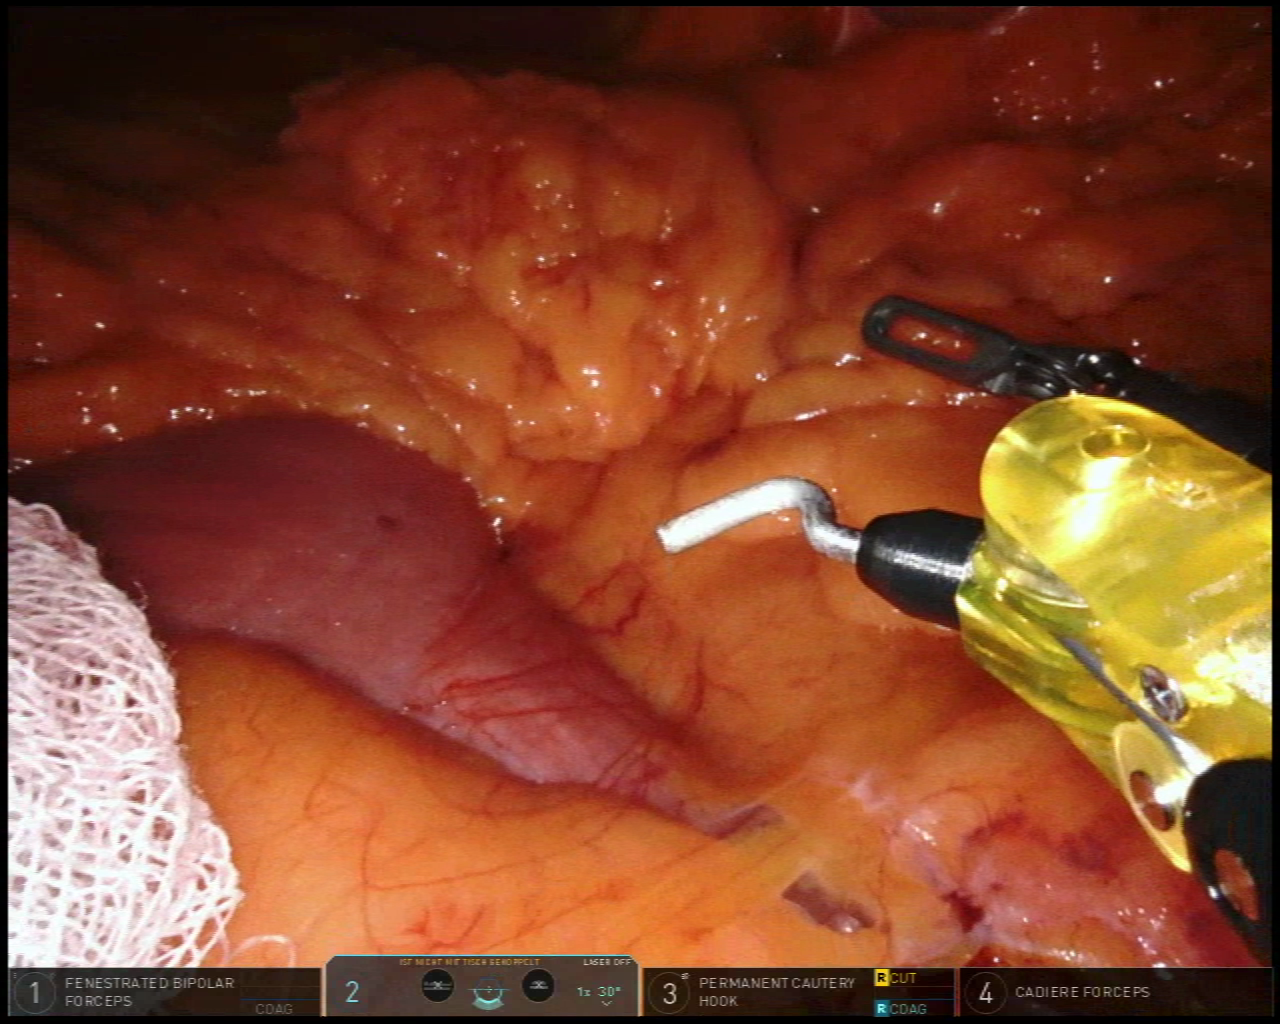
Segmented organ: small_intestine
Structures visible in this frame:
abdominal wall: no
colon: no
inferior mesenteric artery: no
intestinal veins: no
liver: no
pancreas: no
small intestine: yes
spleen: no
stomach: no
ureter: no
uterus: no
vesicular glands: no